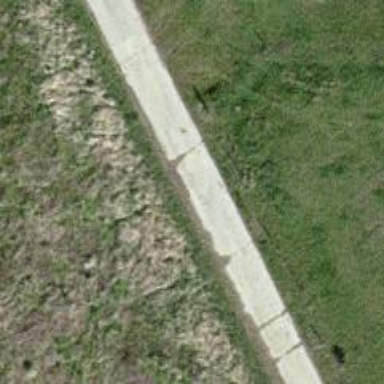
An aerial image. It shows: Concrete track with grade1 tracktype.